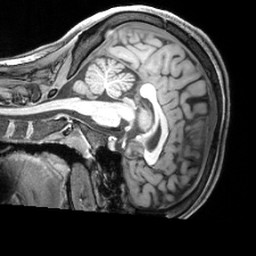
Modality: T1w
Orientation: sagittal